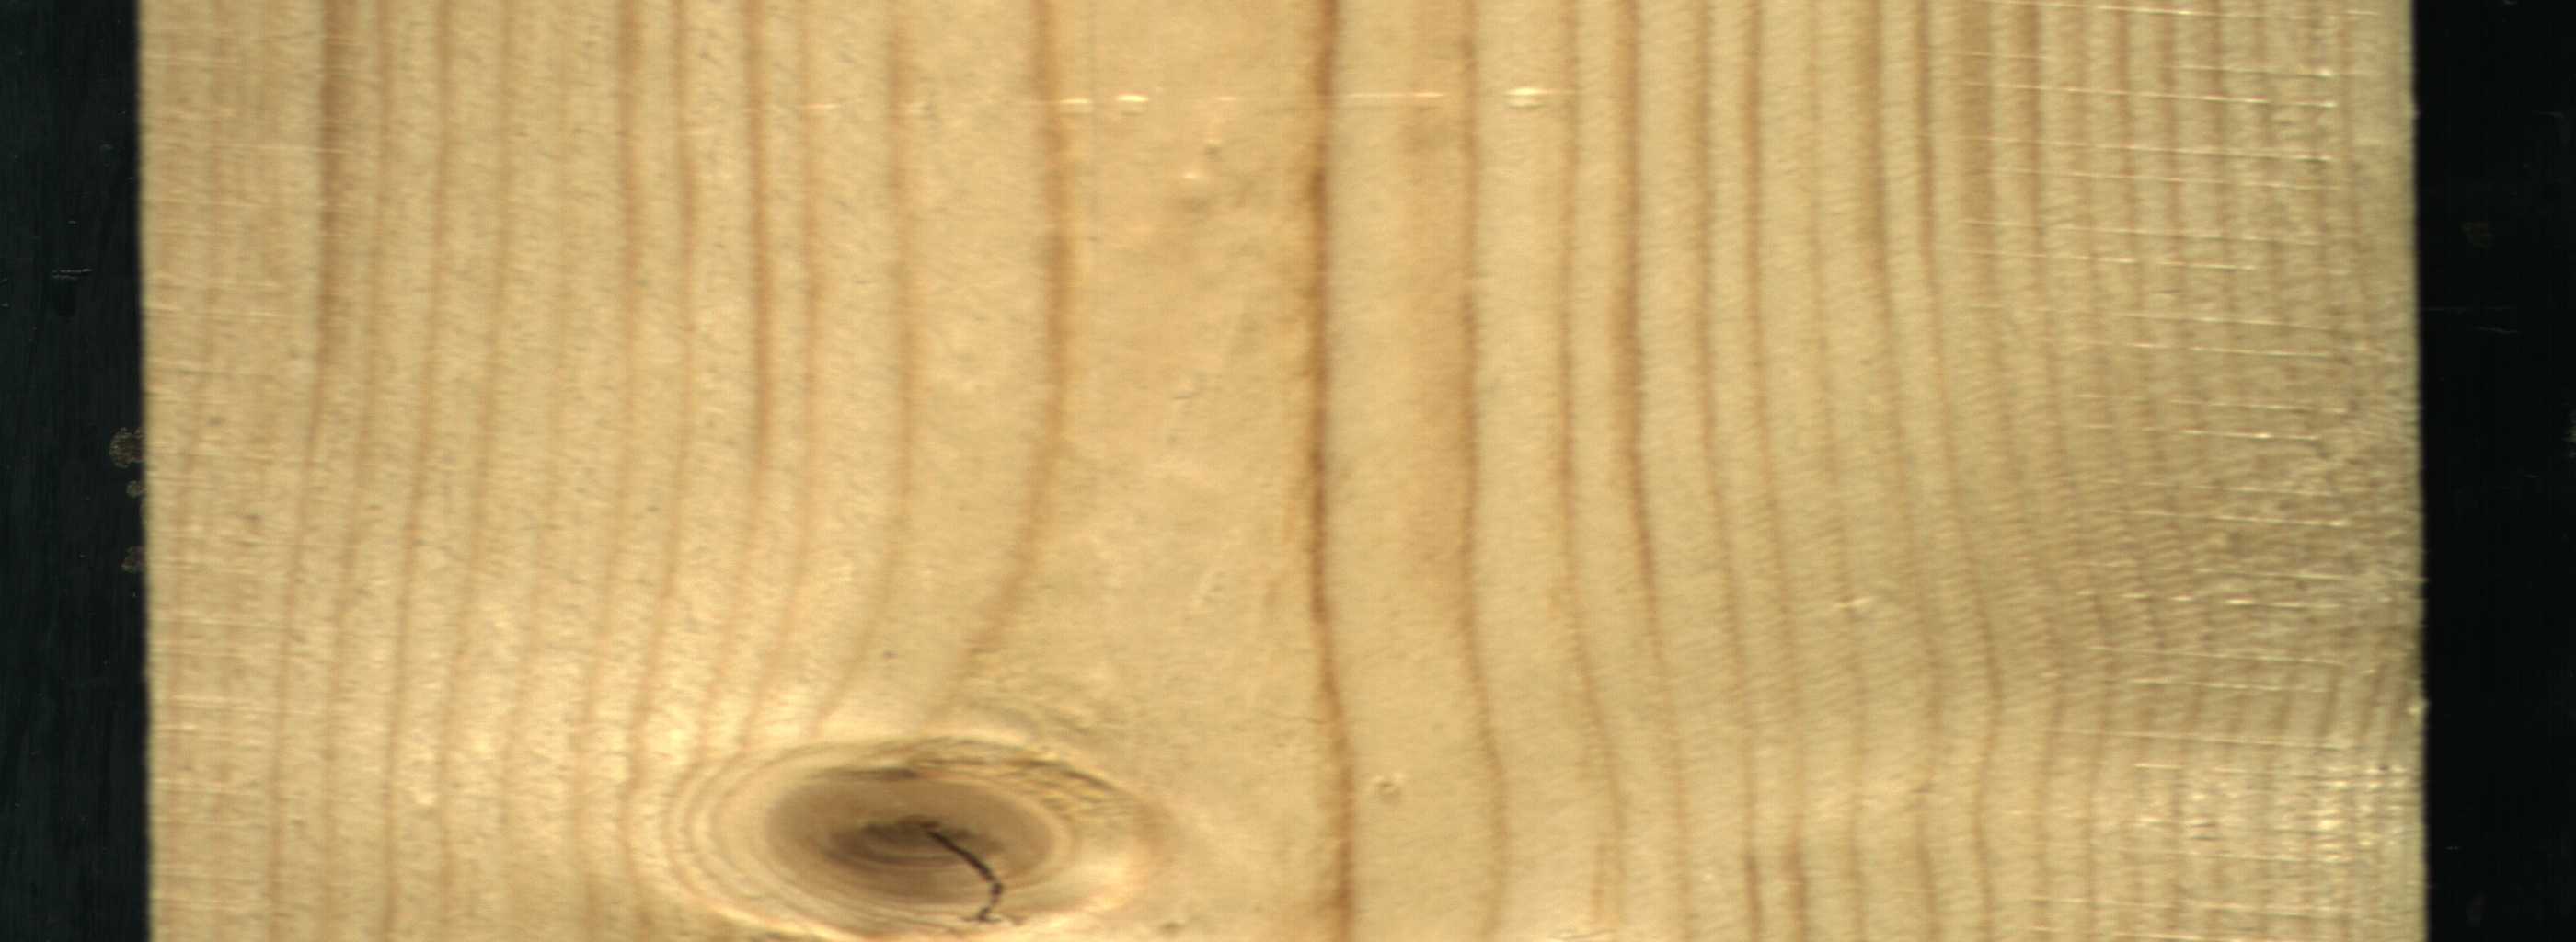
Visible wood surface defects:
knot_with_crack